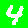
Digit: 4